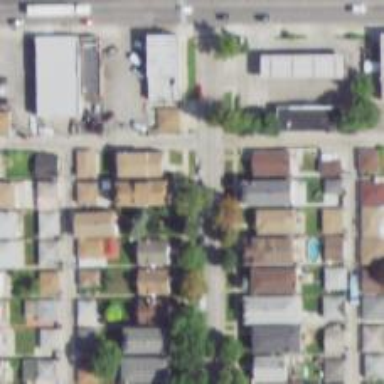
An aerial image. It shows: Alley classified as service road.